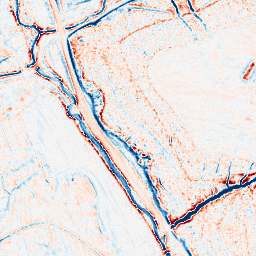
Category: edge_preserving
Decomposition family: anisotropic_diffusion
Decomposition parameters: iterations: 20
kappa: 50
gamma: 0.1
Upsampling method: lanczos
Upsampling parameters: scale: 2
Upsampling scale: 2